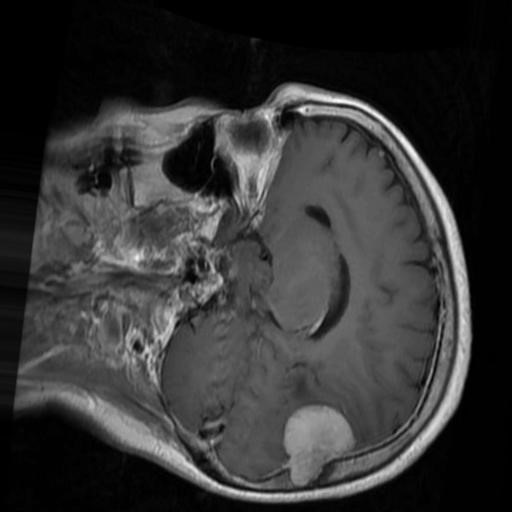
Label: brain_menin